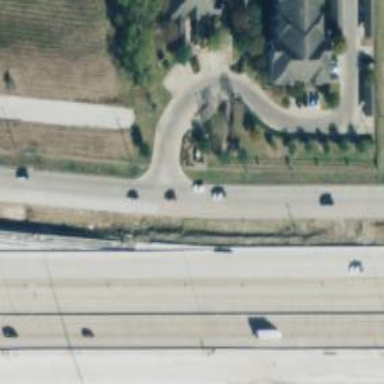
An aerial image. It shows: Secondary road with frontage road.